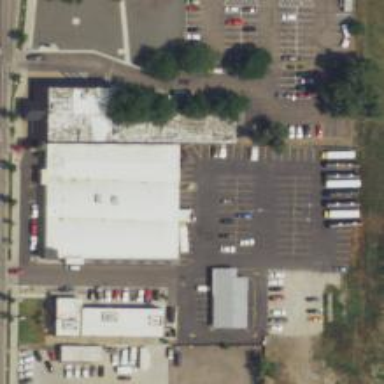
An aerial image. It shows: Building housing bowling alley.